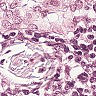
Metastatic tissue present: yes